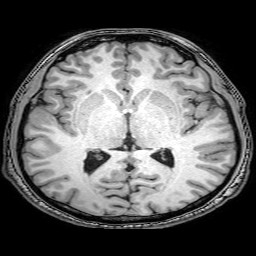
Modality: T1w
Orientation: coronal
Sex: male
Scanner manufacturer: philips
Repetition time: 0.008134 s
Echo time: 0.00373 s